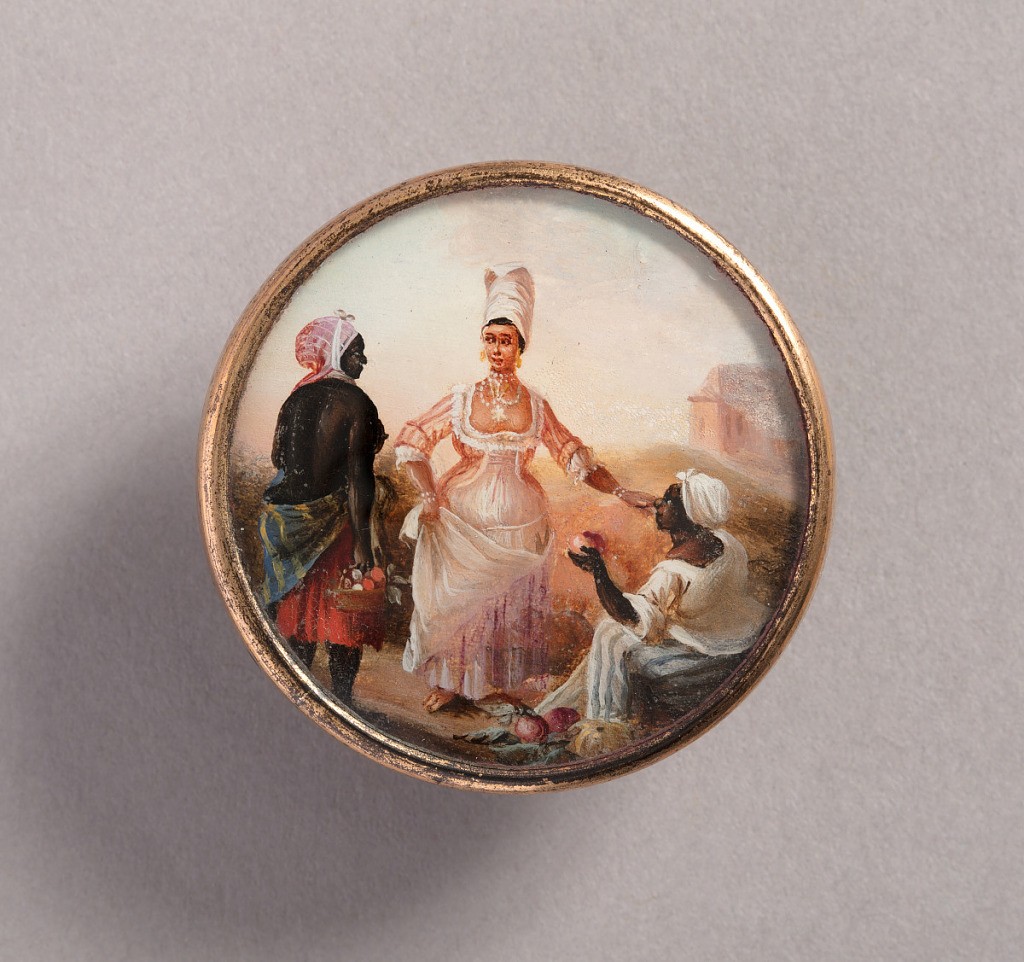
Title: Button
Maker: Agostino Brunias, Italian, ca. 1730–1796
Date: late 18th century
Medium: Gouache paint on tin verre fixé, ivory (backing), glass, gilt metal
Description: Button depicting scene of three women in a landscape, with large house in background. A standing bare-breasted dark-skinned woman holding a basket of items and another seated woman wearing striped pants, selling fruit, flank an elegantly-dressed light-skinned woman wearing a corseted gown with peach sleeves and large gold earrings.